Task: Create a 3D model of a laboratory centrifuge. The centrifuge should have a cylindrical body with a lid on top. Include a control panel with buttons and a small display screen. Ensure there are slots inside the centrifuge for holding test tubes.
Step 343:
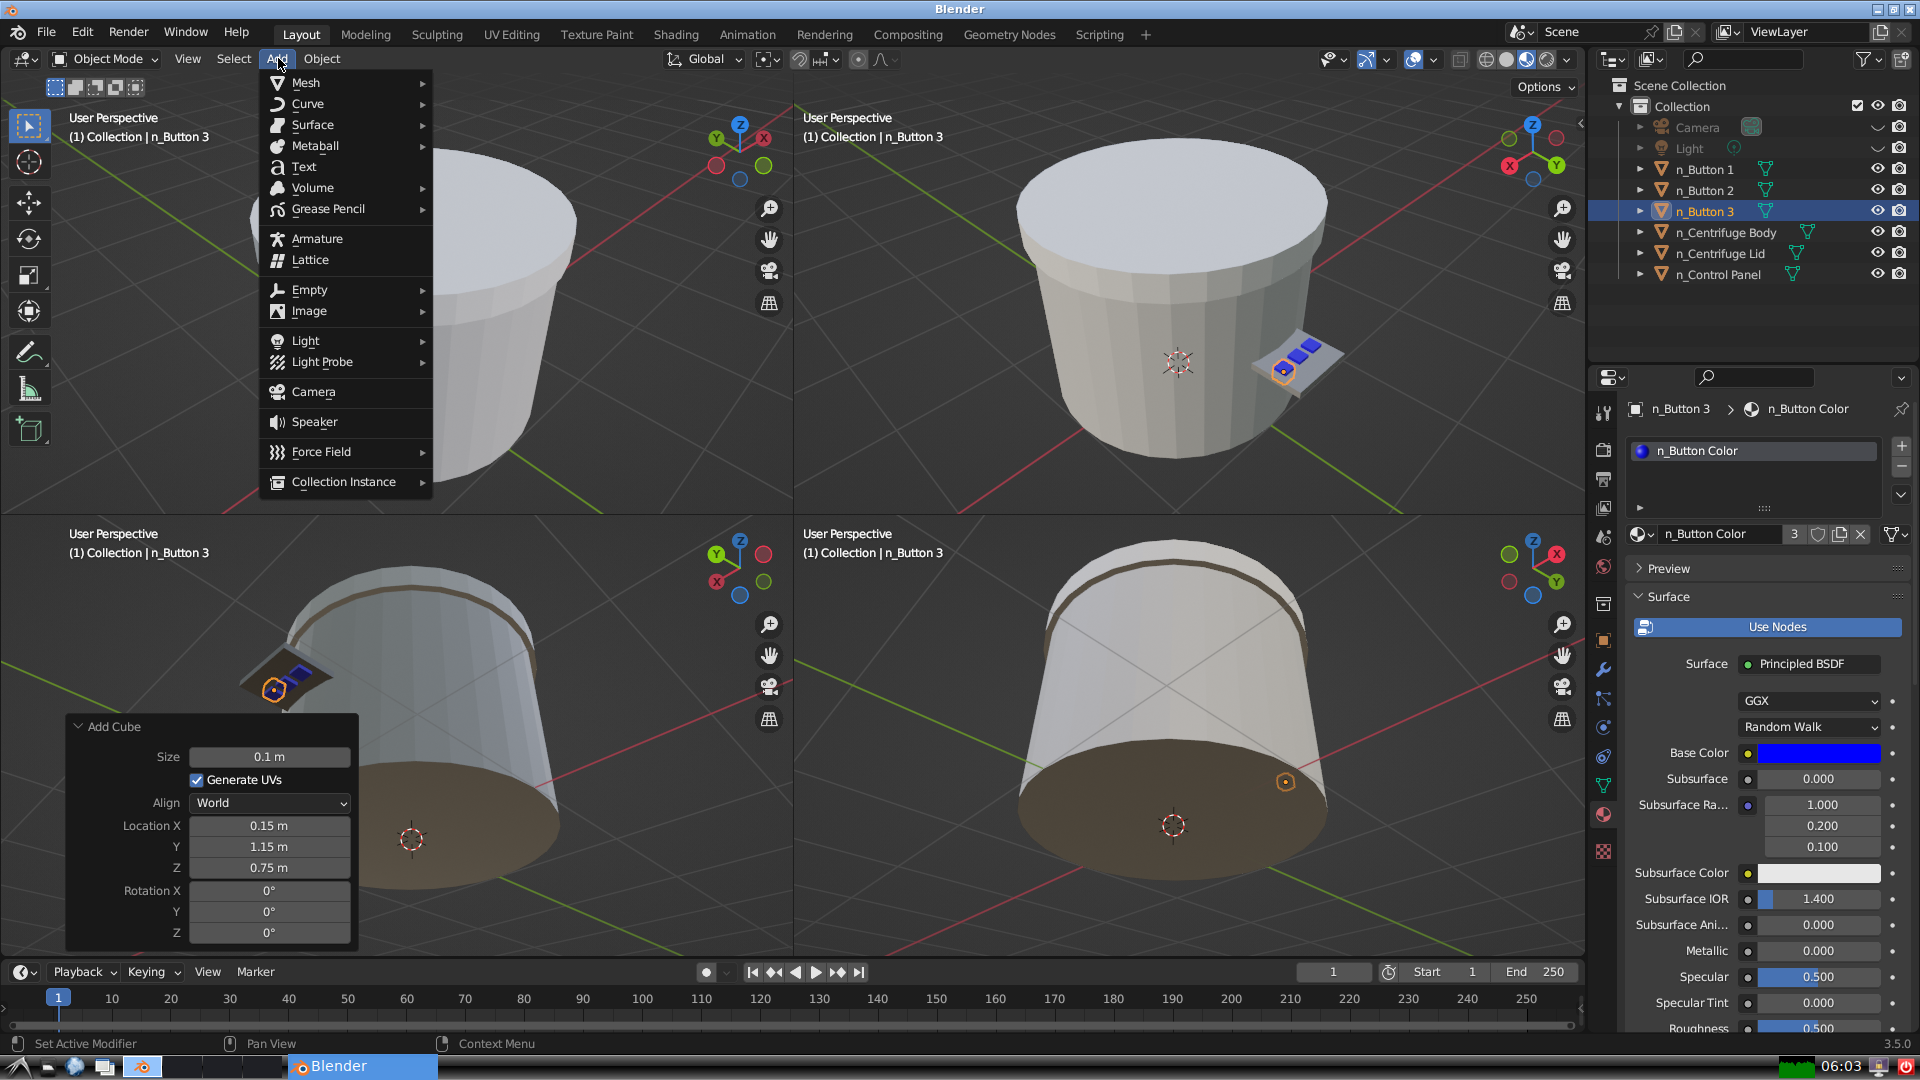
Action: {"mouse_move": [304, 82]}